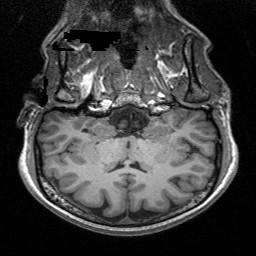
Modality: T1w
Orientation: sagittal